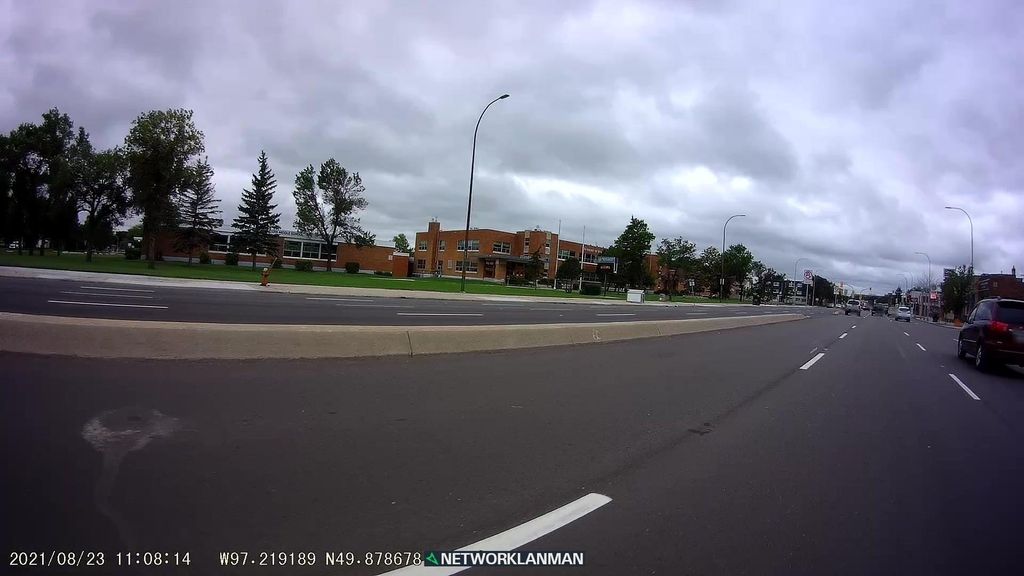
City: winnipeg